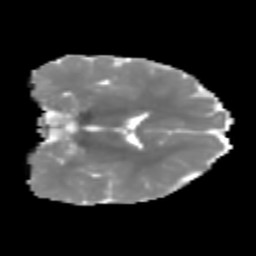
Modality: MD
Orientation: coronal
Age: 7
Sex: male
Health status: healthy